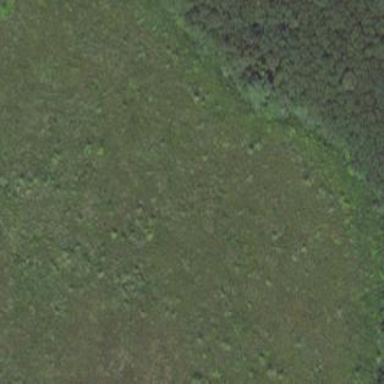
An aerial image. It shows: Bog wetland.